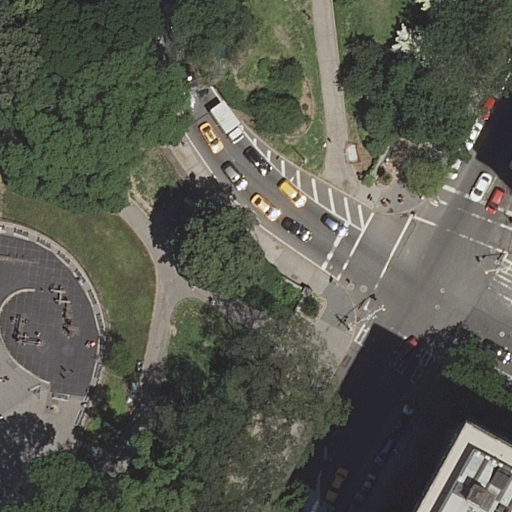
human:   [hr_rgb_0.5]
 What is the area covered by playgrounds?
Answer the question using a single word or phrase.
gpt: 1642m2

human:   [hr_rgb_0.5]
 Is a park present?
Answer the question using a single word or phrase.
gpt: yes

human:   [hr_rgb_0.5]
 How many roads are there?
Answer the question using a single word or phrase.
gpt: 9

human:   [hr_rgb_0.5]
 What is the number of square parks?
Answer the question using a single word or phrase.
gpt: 0

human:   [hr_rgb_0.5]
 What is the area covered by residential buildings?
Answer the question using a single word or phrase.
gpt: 227m2

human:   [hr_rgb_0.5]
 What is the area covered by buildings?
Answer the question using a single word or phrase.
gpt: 227m2

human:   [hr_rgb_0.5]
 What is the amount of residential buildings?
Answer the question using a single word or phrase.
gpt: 1

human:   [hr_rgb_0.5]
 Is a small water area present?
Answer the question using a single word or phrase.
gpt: no

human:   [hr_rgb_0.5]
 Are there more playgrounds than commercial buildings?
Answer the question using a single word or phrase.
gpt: yes

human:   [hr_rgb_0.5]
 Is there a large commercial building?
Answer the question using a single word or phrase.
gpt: no

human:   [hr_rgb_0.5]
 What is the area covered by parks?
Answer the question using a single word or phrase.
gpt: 10631m2

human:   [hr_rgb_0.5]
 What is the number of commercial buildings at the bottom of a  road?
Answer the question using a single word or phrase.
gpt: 0

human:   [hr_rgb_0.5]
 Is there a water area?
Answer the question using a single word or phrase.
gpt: no

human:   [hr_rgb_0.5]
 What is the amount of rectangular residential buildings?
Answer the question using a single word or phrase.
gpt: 1

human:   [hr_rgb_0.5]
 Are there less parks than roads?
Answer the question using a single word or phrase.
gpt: yes

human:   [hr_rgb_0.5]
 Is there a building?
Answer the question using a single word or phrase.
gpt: yes

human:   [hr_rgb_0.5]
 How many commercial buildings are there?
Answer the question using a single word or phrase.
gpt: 0

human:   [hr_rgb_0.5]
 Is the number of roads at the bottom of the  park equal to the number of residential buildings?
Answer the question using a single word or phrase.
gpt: no

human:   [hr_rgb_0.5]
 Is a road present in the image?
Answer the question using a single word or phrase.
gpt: yes

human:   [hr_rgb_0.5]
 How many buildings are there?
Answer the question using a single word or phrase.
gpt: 1

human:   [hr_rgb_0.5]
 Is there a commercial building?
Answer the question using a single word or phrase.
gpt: no

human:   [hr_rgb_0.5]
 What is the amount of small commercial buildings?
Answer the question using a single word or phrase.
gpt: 0

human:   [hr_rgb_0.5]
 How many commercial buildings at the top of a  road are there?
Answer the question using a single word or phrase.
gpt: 0

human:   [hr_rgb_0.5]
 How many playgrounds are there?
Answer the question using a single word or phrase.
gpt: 1

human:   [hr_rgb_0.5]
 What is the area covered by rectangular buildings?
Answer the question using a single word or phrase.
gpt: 227m2

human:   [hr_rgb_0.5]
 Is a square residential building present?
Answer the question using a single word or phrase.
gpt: no

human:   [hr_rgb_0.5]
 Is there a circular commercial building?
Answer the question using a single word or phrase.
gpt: no

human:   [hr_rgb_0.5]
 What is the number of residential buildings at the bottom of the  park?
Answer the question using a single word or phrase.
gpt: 1

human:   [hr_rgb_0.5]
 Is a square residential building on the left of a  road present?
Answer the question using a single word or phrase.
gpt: no

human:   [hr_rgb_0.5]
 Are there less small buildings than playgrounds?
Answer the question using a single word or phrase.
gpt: yes

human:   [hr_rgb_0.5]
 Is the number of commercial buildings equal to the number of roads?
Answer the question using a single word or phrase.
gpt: no

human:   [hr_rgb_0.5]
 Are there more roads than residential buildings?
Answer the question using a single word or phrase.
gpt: yes

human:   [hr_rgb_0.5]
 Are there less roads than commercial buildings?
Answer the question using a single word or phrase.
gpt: no

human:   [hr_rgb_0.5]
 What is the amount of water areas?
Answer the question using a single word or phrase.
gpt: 0

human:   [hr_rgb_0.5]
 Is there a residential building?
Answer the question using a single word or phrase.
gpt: yes

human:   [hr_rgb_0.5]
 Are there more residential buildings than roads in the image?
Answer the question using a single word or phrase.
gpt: no

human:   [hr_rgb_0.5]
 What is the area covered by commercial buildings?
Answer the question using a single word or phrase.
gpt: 0m2

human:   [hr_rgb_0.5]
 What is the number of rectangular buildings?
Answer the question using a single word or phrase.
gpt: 1

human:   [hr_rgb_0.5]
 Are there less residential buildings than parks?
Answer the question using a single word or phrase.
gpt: no

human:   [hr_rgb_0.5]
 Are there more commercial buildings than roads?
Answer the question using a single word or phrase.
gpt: no

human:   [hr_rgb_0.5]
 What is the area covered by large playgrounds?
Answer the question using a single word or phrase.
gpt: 1642m2

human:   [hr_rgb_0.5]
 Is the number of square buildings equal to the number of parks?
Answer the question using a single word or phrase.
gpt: no

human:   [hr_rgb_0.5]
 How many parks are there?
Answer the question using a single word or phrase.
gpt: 1

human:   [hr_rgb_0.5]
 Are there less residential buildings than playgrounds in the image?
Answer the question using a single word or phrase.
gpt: no

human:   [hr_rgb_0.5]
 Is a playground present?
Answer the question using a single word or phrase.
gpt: yes

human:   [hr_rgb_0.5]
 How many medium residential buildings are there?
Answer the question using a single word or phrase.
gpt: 1

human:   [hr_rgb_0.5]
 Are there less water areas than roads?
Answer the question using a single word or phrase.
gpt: yes

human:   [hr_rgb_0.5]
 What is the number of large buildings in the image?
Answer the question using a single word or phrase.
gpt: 0

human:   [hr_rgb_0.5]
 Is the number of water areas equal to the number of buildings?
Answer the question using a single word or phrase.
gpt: no

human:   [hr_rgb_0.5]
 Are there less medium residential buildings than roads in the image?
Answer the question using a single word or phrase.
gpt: yes

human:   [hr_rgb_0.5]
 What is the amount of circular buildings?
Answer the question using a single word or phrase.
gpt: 0

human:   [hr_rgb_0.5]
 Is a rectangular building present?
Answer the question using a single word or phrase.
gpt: yes

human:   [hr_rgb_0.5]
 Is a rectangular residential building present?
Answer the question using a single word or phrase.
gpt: yes

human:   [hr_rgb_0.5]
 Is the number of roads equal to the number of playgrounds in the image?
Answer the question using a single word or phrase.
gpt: no

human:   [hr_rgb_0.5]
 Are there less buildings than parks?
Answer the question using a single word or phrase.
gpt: no

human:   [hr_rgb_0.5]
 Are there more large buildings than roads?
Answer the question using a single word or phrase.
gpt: no

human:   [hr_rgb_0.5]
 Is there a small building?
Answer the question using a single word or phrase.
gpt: no

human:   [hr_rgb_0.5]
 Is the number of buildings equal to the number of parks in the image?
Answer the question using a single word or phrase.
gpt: yes

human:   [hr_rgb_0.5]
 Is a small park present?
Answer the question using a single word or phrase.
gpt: no

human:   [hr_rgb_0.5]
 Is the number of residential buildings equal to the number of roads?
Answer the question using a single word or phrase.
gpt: no

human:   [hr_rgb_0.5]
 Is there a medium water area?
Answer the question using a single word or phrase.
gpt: no

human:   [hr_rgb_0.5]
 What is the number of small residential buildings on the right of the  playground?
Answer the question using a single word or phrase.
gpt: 0

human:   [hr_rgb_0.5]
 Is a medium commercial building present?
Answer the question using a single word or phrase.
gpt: no

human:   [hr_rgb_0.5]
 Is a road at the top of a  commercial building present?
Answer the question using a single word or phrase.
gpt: no